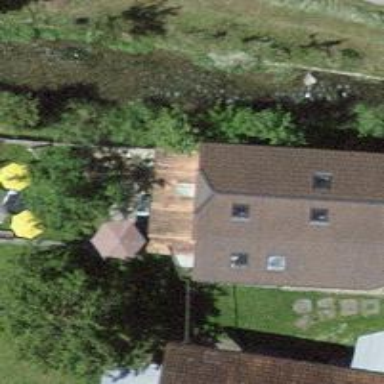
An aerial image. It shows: Garage.